Question: I want to place my button in the lower right corner.
Here's what I have tried:
- '!important'
CSS:
'''
#back-to-top {
position: fixed !important;
right:400 !important;
bottom: 17!important;
color: black;
border: #90bc26 solid 1px;
border-radius: 5px;
padding: 5px;
}
'''
Here is what I see when inspecting my button:

As you can see, my 'right', and 'bottom' style got overridden, how do I fix that?
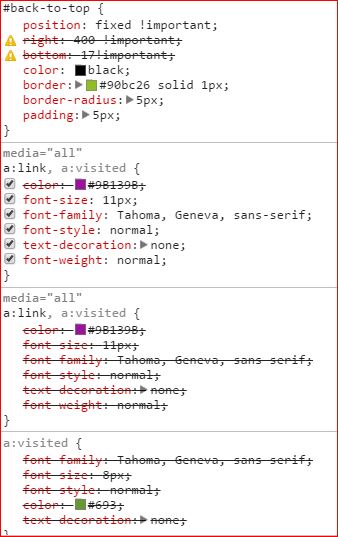
Answer: You forgot to use measurement unit like 'px', '%' or 'em' for right and bottom:
'''
right:400px;
bottom: 17px;
'''
No need to use '!important'.